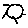
Label: sun